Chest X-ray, AP view. Patient: 38 years old, sex M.
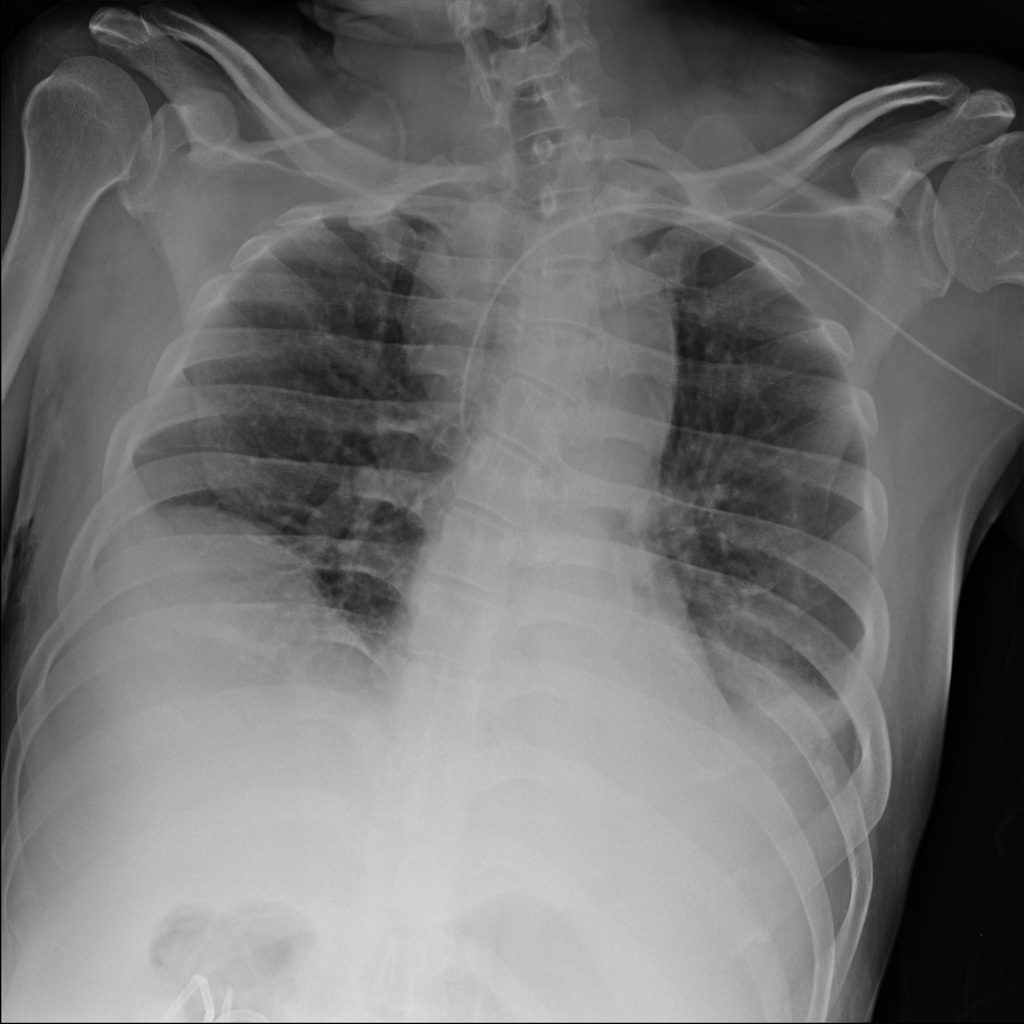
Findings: Infiltration, Mass, Pleural_Thickening